Question: I'm getting an exc_bad_access in my app and I can't figure out how to fix it.
I just upgraded to Xcode 4.5 and I'm targeting IOS 5.0. This is also my first time using UIPageViewController. I prefer to use storyboard as much as possible.
What I'm trying to do is recreate a golf course flip book that contains an image on which you can scroll and zoom. I've basically got a mashup now of several tutorials that is mostly working;
1) I have setup a UIPageviewController, which loads a UIScrollview, which adds a imageView to it.
2) flipping by gesture or tap is working, scrolling is working, I have pinch zoom working and a custom single and two finger tapping working for zoom in / out.
3) The crash appears when you start to flip the page with a sliding gesture, but then release your finger. This basically cancels the flip but then a msg gets send to a zombied object.
Here is my 'GuideViewController.h', it acts as the datasource as well as the root.
'''
#import <UIKit/UIKit.h>
#import "YardageHoleViewController.h"
@interface GuideViewController : UIViewController <UIPageViewControllerDataSource>
@property (strong, nonatomic) UIPageViewController *pageController;
@property (strong, nonatomic) NSArray *pageContent;
- (YardageHoleViewController *)viewControllerAtIndex:(NSUInteger)index storyboard (UIStoryboard *)storyboard;
- (NSUInteger)indexOfViewController:(YardageHoleViewController *)viewController;
@end
'''
And here is the Implementation
'''
#import "GuideViewController.h"
#import "GolfCourseAppDelegate.h"
#import "Hole.h"
@interface GuideViewController ()
@end
@implementation GuideViewController
@synthesize pageContent = _pageContent;
@synthesize pageController = _pageController;
- (void)viewWillDisappear:(BOOL)animated
{
[[[GolfCourseAppDelegate sharedDelegate] locationManager] stopUpdatingLocation];
}
- (void)viewDidLoad
{
[super viewDidLoad];
[[[GolfCourseAppDelegate sharedDelegate] locationManager] startUpdatingLocation];
[self createContentPages];
NSDictionary *options =
[NSDictionary dictionaryWithObject:
[NSNumber numberWithInteger:UIPageViewControllerSpineLocationMin]
forKey: UIPageViewControllerOptionSpineLocationKey];
self.pageController = [[UIPageViewController alloc]
initWithTransitionStyle:UIPageViewControllerTransitionStylePageCurl navigationOrientation:UIPageViewControllerNavigationOrientationVertical options: options];
//self.pageController.delegate = self;
self.pageController.dataSource = self;
[[self.pageController view] setFrame:[[self view] bounds]];
YardageHoleViewController *initialViewController = [self viewControllerAtIndex:0 storyboard:self.storyboard];
NSArray *viewControllers = [NSArray arrayWithObject:initialViewController];
[self.pageController setViewControllers:viewControllers
direction:UIPageViewControllerNavigationDirectionForward
animated:NO
completion:NULL];
[self addChildViewController:self.pageController];
[[self view] addSubview:[self.pageController view]];
[self.pageController didMoveToParentViewController:self];
}
- (YardageHoleViewController *)viewControllerAtIndex:(NSUInteger)index storyboard:(UIStoryboard *)storyboard
{
NSLog(@"getting data view controller at index: %d", index);
// Return the data view controller for the given index.
if (([self.pageContent count] == 0) || (index >= [self.pageContent count])) {
return nil;
}
// Create a new view controller and pass suitable data.
YardageHoleViewController *yardageHoleViewController = [storyboard instantiateViewControllerWithIdentifier:@"YardageHoleViewController"];
yardageHoleViewController.dataObject = [self.pageContent objectAtIndex:index];
return yardageHoleViewController;
}
- (NSUInteger)indexOfViewController:(YardageHoleViewController *)viewController
{
// Return the index of the given data view controller.
// For simplicity, this implementation uses a static array of model objects and the view controller stores the model object; you can therefore use the model object to identify the index.
NSLog(@"returning indexOfViewController : %d", [self.pageContent indexOfObject:viewController.dataObject]);
return [self.pageContent indexOfObject:viewController.dataObject];
}
#pragma mark - Page View Controller Data Source
- (UIViewController *)pageViewController:(UIPageViewController *)pageViewController viewControllerBeforeViewController:(UIViewController *)viewController
{
NSLog(@"getting view controller before view controller");
NSUInteger index = [self indexOfViewController:(YardageHoleViewController *)viewController];
if ((index == 0) || (index == NSNotFound)) {
return nil;
}
index--;
return [self viewControllerAtIndex:index storyboard:viewController.storyboard];
}
- (UIViewController *)pageViewController:(UIPageViewController *)pageViewController viewControllerAfterViewController:(UIViewController *)viewController
{
NSLog(@"getting view controller After view controller");
NSUInteger index = [self indexOfViewController:(YardageHoleViewController *)viewController];
if (index == NSNotFound) {
return nil;
}
index++;
if (index == [self.pageContent count]) {
return nil;
}
return [self viewControllerAtIndex:index storyboard:viewController.storyboard];
}
- (void) createContentPages
{
NSLog(@"creating content Pages");
int totalHoles = [[[GolfCourseAppDelegate appData] objectForKey:@"holes"] count];
NSMutableArray *holeData = [[NSMutableArray alloc] init];
for (int i = 1; i < totalHoles+1; i++)
{
Hole *newHole = [[Hole alloc] initWithHoleNumber:i imageUrl:[NSString stringWithFormat:@"hole%@%d.jpg", (i < 10) ? @"0" : @"", i]];
NSLog(@"Hole image url:%@",newHole.imageUrl);
//int holeNumber = i;
//NSString *imageUrl = [NSString stringWithFormat:@"hole%@%d.jpg", (i < 10) ? @"0" : @"", i];
[holeData addObject:newHole];
}
self.pageContent = [[NSArray alloc] initWithArray:holeData];
NSLog(@"count of holeData %d", self.pageContent.count);
}
- (void)didReceiveMemoryWarning
{
[super didReceiveMemoryWarning];
// Dispose of any resources that can be recreated.
}
@end
'''
Now for the view we are flipping through 'YardageHoleViewController.h'
'''
#import <UIKit/UIKit.h>
#import <MediaPlayer/MediaPlayer.h>
#import <CoreLocation/CoreLocation.h>
@interface YardageHoleViewController : UIViewController <UIScrollViewDelegate, CLLocationManagerDelegate>
@property (strong, nonatomic) IBOutlet UIScrollView *scrollView;
@property (assign, nonatomic) int hole;
@property (assign, nonatomic) int totalHoles;
@property (strong, nonatomic) id dataObject;
@property (strong, nonatomic) IBOutlet UILabel *frontLabel;
@property (strong, nonatomic) IBOutlet UILabel *middleLabel;
@property (strong, nonatomic) IBOutlet UILabel *backLabel;
- (IBAction)nextPage:(id)sender;
- (IBAction)previousPage:(id)sender;
- (IBAction)infoPage:(id)sender;
- (IBAction)homePage:(id)sender;
- (void)updateDistanceDisplay;
- (NSString *)formatDistance:(NSNumber *)distance;
@end
'''
Here you can see I've got a few things going on. There is some sub views to show distance to cup based on location etc. You also see some outlets, I wanted to have buttons at the top to navigate in addition to the gestures, right now that's not working because the gestures are overriding the button taps (another question for later).
So here is the meat and potatoes 'YardageHoleViewController.m'
'''
#import "YardageHoleViewController.h"
#import "GolfCourseAppDelegate.h"
#import "Hole.h"
@interface YardageHoleViewController ()
@property (nonatomic, strong) UIImageView *imageView;
- (void)centerScrollViewContents;
- (void)scrollViewDoubleTapped:(UITapGestureRecognizer*)recognizer;
- (void)scrollViewTwoFingerTapped:(UITapGestureRecognizer*)recognizer;
@end
@implementation YardageHoleViewController
@synthesize scrollView = _scrollView;
@synthesize hole = _hole;
@synthesize totalHoles = _totalHoles;
@synthesize imageView = _imageView;
@synthesize frontLabel = _frontLabel;
@synthesize middleLabel = _middleLabel;
@synthesize backLabel = _backLabel;
@synthesize dataObject = _dataObject;
/* The point of this method is to get around a slight annoyance with UIScrollView, which is: if the scroll view content size is smaller than its bounds, then it sits at the top-left rather than in the center. This method positions the image view such that it is always in the center of the scroll view's bounds.
*/
- (void)centerScrollViewContents {
CGSize boundsSize = self.scrollView.bounds.size;
CGRect contentsFrame = self.imageView.frame;
if (contentsFrame.size.width < boundsSize.width) {
contentsFrame.origin.x = (boundsSize.width - contentsFrame.size.width) / 2.0f;
} else {
contentsFrame.origin.x = 0.0f;
}
if (contentsFrame.size.height < boundsSize.height) {
contentsFrame.origin.y = (boundsSize.height - contentsFrame.size.height) / 2.0f;
} else {
contentsFrame.origin.y = 0.0f;
}
self.imageView.frame = contentsFrame;
}
- (void)scrollViewDoubleTapped:(UITapGestureRecognizer*)recognizer {
CGPoint pointInView = [recognizer locationInView:self.imageView];
CGFloat newZoomScale = self.scrollView.zoomScale * 1.5f;
newZoomScale = MIN(newZoomScale, self.scrollView.maximumZoomScale);
CGSize scrollViewSize = self.scrollView.bounds.size;
CGFloat w = scrollViewSize.width / newZoomScale;
CGFloat h = scrollViewSize.height / newZoomScale;
CGFloat x = pointInView.x - (w / 2.0f);
CGFloat y = pointInView.y - (h / 2.0f);
CGRect rectToZoomTo = CGRectMake(x, y, w, h);
[self.scrollView zoomToRect:rectToZoomTo animated:YES];
}
- (void)scrollViewTwoFingerTapped:(UITapGestureRecognizer*)recognizer {
// Zoom out slightly, capping at the minimum zoom scale specified by the scroll view
CGFloat newZoomScale = self.scrollView.zoomScale / 1.5f;
newZoomScale = MAX(newZoomScale, self.scrollView.minimumZoomScale);
[self.scrollView setZoomScale:newZoomScale animated:YES];
}
- (UIView*)viewForZoomingInScrollView:(UIScrollView *)scrollView {
// Return the view that you want to zoom
return self.imageView;
}
- (void)scrollViewDidZoom:(UIScrollView *)scrollView {
// The scroll view has zoomed, so you need to re-center the contents
[self centerScrollViewContents];
}
- (void)viewDidLoad {
[super viewDidLoad];
Hole *hole = (Hole*)self.dataObject;
self.hole = hole.holeNumber;
UIImage *image = [UIImage imageNamed:hole.imageUrl];
self.imageView = [[UIImageView alloc] initWithImage:image];
self.imageView.frame = (CGRect){.origin=CGPointMake(0.0f, 0.0f), .size=image.size};
[self.scrollView addSubview:self.imageView];
self.scrollView.contentSize = image.size;
//Here you're setting up two gesture recognizers: one for the double-tap to zoom in, and one for the two-finger-tap to zoom out.
UITapGestureRecognizer *doubleTapRecognizer = [[UITapGestureRecognizer alloc] initWithTarget:self action:@selector(scrollViewDoubleTapped:)];
doubleTapRecognizer.numberOfTapsRequired = 2;
doubleTapRecognizer.numberOfTouchesRequired = 1;
[self.scrollView addGestureRecognizer:doubleTapRecognizer];
UITapGestureRecognizer *twoFingerTapRecognizer = [[UITapGestureRecognizer alloc] initWithTarget:self action:@selector(scrollViewTwoFingerTapped:)];
twoFingerTapRecognizer.numberOfTapsRequired = 1;
twoFingerTapRecognizer.numberOfTouchesRequired = 2;
[self.scrollView addGestureRecognizer:twoFingerTapRecognizer];
[[[GolfCourseAppDelegate sharedDelegate] locationManager] setDelegate:self];
[self updateDistanceDisplay];
self.totalHoles = [[[GolfCourseAppDelegate appData] objectForKey:@"holes"] count];
[[NSNotificationCenter defaultCenter] addObserver:self selector:@selector(didRotate:) name:@"UIDeviceOrientationDidChangeNotification" object:nil];
}
- (void)viewWillAppear:(BOOL)animated {
[super viewWillAppear:animated];
CGRect scrollViewFrame = self.scrollView.frame;
CGFloat scaleWidth = scrollViewFrame.size.width / self.scrollView.contentSize.width;
self.scrollView.minimumZoomScale = scaleWidth;
self.scrollView.maximumZoomScale = 1.5f;
self.scrollView.zoomScale = scaleWidth;
[self centerScrollViewContents];
}
- (void) didRotate:(NSNotification *)notification {
UIDeviceOrientation orientation = [[UIDevice currentDevice] orientation];
if (orientation == UIDeviceOrientationLandscapeLeft || orientation == UIDeviceOrientationLandscapeRight) {
[[UIApplication sharedApplication] setStatusBarStyle:UIStatusBarStyleBlackTranslucent];
NSString *moviePath = [[NSBundle mainBundle] pathForResource:[NSString stringWithFormat:@"hole%@%d", (self.hole < 10) ? @"0" : @"", self.hole] ofType:@"mp4"];
MPMoviePlayerViewController *viewController = [[MPMoviePlayerViewController alloc] initWithContentURL:[NSURL fileURLWithPath:moviePath]];
viewController.moviePlayer.controlStyle = MPMovieControlStyleNone;
viewController.view.backgroundColor = [UIColor blackColor];
[self presentMoviePlayerViewControllerAnimated:viewController];
} else {
[self dismissMoviePlayerViewControllerAnimated];
}
}
- (void)locationManager:(CLLocationManager *)manager didUpdateToLocation:(CLLocation *)newLocation fromLocation:(CLLocation *)oldLocation {
[self updateDistanceDisplay];
}
- (void) updateDistanceDisplay {
CLLocation *userLocation = [[GolfCourseAppDelegate sharedDelegate] userLocation];
if (userLocation != nil) {
NSMutableDictionary *holeLocations = [[[GolfCourseAppDelegate appData] objectForKey:@"holes"] objectForKey:[NSString stringWithFormat:@"hole%d", self.hole]];
if (round([[[holeLocations objectForKey:@"front"] objectForKey:@"lat"] floatValue]) == 0) {
self.frontLabel.text = @"---";
} else {
CLLocation *frontLocation = [[CLLocation alloc] initWithLatitude:[[[holeLocations objectForKey:@"front"] objectForKey:@"lat"] floatValue] longitude:[[[holeLocations objectForKey:@"front"] objectForKey:@"lng"] floatValue]];
if (([frontLocation distanceFromLocation:userLocation]/1000)>1000){
self.frontLabel.text = @"Out of Range";
}else{
self.frontLabel.text = [self formatDistance:[NSNumber numberWithFloat:([frontLocation distanceFromLocation:userLocation]/1000)]];
}
}
if (round([[[holeLocations objectForKey:@"middle"] objectForKey:@"lat"] floatValue]) == 0) {
self.middleLabel.text = @"---";
} else {
CLLocation *middleLocation = [[CLLocation alloc] initWithLatitude:[[[holeLocations objectForKey:@"middle"] objectForKey:@"lat"] floatValue] longitude:[[[holeLocations objectForKey:@"middle"] objectForKey:@"lng"] floatValue]];
self.middleLabel.text = [self formatDistance:[NSNumber numberWithFloat:([middleLocation distanceFromLocation:userLocation]/1000)]];
}
if (round([[[holeLocations objectForKey:@"back"] objectForKey:@"lat"] floatValue]) == 0) {
self.backLabel.text = @"---";
} else {
CLLocation *backLocation = [[CLLocation alloc] initWithLatitude:[[[holeLocations objectForKey:@"back"] objectForKey:@"lat"] floatValue] longitude:[[[holeLocations objectForKey:@"back"] objectForKey:@"lng"] floatValue]];
self.backLabel.text = [self formatDistance:[NSNumber numberWithFloat:([backLocation distanceFromLocation:userLocation]/1000)]];
}
}
}
- (NSString *) formatDistance:(NSNumber *)distance {
NSNumber *displayDistance;
NSString *unitSuffix = @"";
// Convert km to yards if prefs say so.
NSUserDefaults *preferences = [NSUserDefaults standardUserDefaults];
if ([[preferences stringForKey:@"measurementUnit"] isEqualToString:@"meters"]) {
distance = [NSNumber numberWithFloat:([distance floatValue]*1000.0)];
if ([distance floatValue] < 1000.0) {
displayDistance = distance;
unitSuffix = @"";
} else {
displayDistance = [NSNumber numberWithFloat:([distance floatValue]/1000.0)];
unitSuffix = @"km";
}
} else {
distance = [NSNumber numberWithFloat:([distance floatValue]*<PHONE>*1000.0)];
if ([distance floatValue] < 1760.0) {
displayDistance = distance;
unitSuffix = @"";
} else {
displayDistance = [NSNumber numberWithFloat:([distance floatValue]/1760.0)];
unitSuffix = @"mi";
}
}
NSNumberFormatter *decimalStyle = [[NSNumberFormatter alloc] init];
[decimalStyle setFormatterBehavior:NSNumberFormatterBehavior10_4];
[decimalStyle setNumberStyle:NSNumberFormatterDecimalStyle];
[decimalStyle setRoundingMode:NSNumberFormatterRoundFloor];
[decimalStyle setRoundingIncrement:[NSNumber numberWithFloat:1.0]];
NSString *finalDistance = [decimalStyle stringFromNumber:displayDistance];
return [NSString stringWithFormat:@"%@%@", finalDistance, unitSuffix];
}
- (void)didReceiveMemoryWarning
{
[super didReceiveMemoryWarning];
}
- (void)viewDidUnload {
[self setImageView:nil];
[self setScrollView:nil];
[self setFrontLabel:nil];
[self setBackLabel:nil];
[self setBackLabel:nil];
[self setFrontLabel:nil];
[self setMiddleLabel:nil];
[super viewDidUnload];
}
- (IBAction)nextPage:(id)sender {
//TODO
// [((UIPageViewController*)self.parentViewController) setViewControllers:
// target direction:UIPageViewControllerNavigationForward completion:nil];
}
- (IBAction)previousPage:(id)sender {
//TODO
// [((UIPageViewController*)self.parentViewController) setViewControllers:<#(NSArray *)#> direction:UIPageViewControllerNavigationDirectionReverse animated:true completion:nil];
}
- (IBAction)infoPage:(id)sender {
//TODO
}
- (IBAction)homePage:(id)sender {
[self.navigationController popViewControllerAnimated:YES];
}
@end
'''
Whew! lots of reading. So what I tried first was to set the exception break point. No luck. Then I added lots of NSlog statements to see where we crash, and then finally looked for zombies in instruments. Here we see on the malloc "An Objective-C message was sent to a deallocated object (zombie) at address: 0x1386e0e0" in the YardageHoleViewController.
From my NSLog statements I can see that a successful page turn looks like this;
2012-12-16 13:33:52.280 BAP Template[1365:13a03] getting data view controller at index: 0
//started flip right here >
2012-12-16 13:34:06.289 BAP Template[1365:13a03] getting view controller After view controller
2012-12-16 13:34:06.290 BAP Template[1365:13a03] returning indexOfViewController : 0
2012-12-16 13:34:06.292 BAP Template[1365:13a03] getting data view controller at index: 1
and here is what happens when you start to flip then release
2012-12-16 13:36:18.613 BAP Template[1365:13a03] getting data view controller at index: 0
//started flip then released
2012-12-16 13:36:21.828 BAP Template[1365:13a03] getting view controller After view controller
2012-12-16 13:36:21.829 BAP Template[1365:13a03] returning indexOfViewController : 0
2012-12-16 13:36:21.831 BAP Template[1365:13a03] getting data view controller at index: 1
So in some sense it is trying to act like it completed the flip, but we didn't, and then that's when we have a bad time =(
I've set everything to strong, and I really don't know what to try next?
Any suggestions on my code in general would really be appreciated. Thanks in advance!

I looked at the crash log in organizer
Thread 0 name: Dispatch queue: com.apple.main-thread
Thread 0 Crashed:
0 libobjc.A.dylib 0x3737bf78 objc_msgSend + 16
1 CoreLocation 0x3405ddc0 -[CLLocationManager onClientEventLocation:] + 1136
2 CoreLocation 0x3405d77e -[CLLocationManager onClientEvent:supportInfo:] + 194
3 CoreLocation 0x34057e38 __CLClientInvokeCallback_block_invoke_0 + 48
I've since commented out the two lines that start/stop updating location in viewDidLoad / willDisappear in guideViewController.
No more crashing, but why?
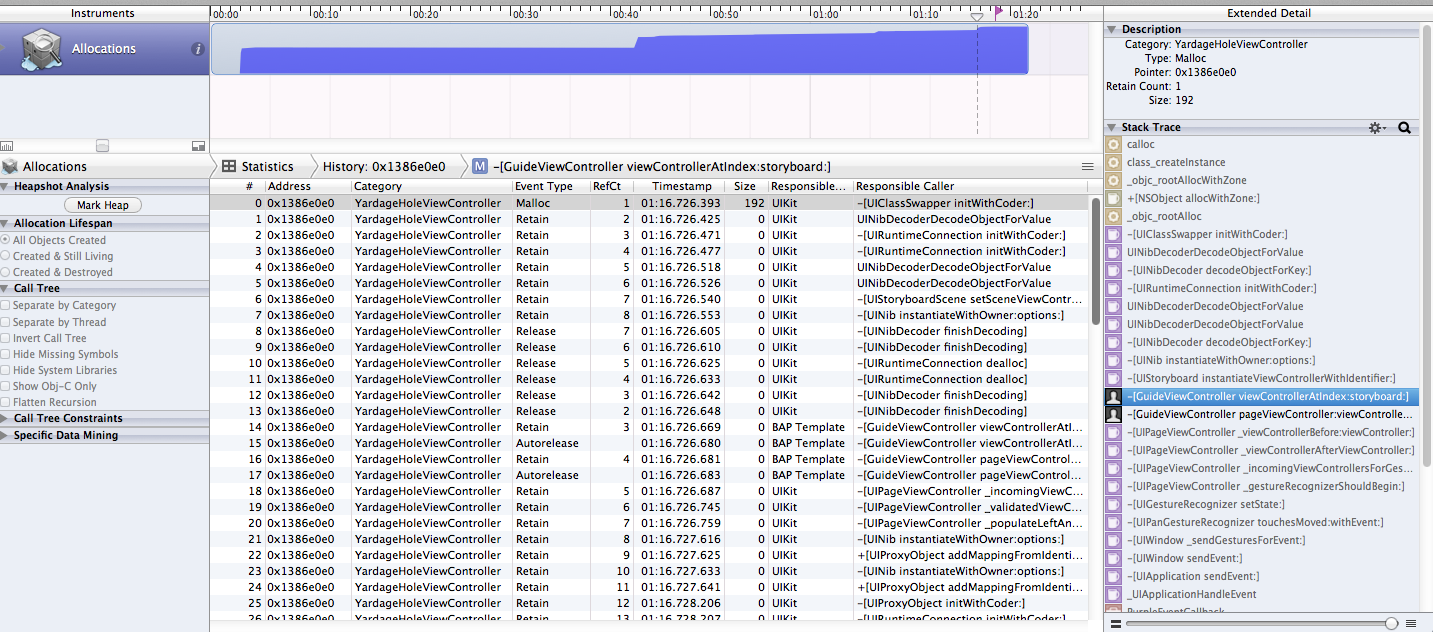
Answer: Since location updating is started when the view loads, the method
'''
- (void)locationManager:didUpdateToLocation:fromLocation:
'''
gets called continuously in the simulator, like every second, however on the device it only gets called when it detects movement. Inside that method was the call [self updateDistanceDisplay] and that is why it was crashing. The fix I've implemented works well on the device now but it is not bulletproof.
First, in the appDelegate, we want to fix the locationManager.distanceFilter so that not every minor movement triggers the delegate method.
'''
self.locationManager.distanceFilter = 1.0f;
'''
Next, a modification to the didUpdateToLocation method to only update the display if there was a change in the latitude or longitude.
'''
- (void)locationManager:(CLLocationManager *)manager didUpdateToLocation:(CLLocation *)newLocation fromLocation:(CLLocation *)oldLocation {
if ((newLocation.coordinate.latitude!=oldLocation.coordinate.latitude)||(newLocation.coordinate.longitude!=oldLocation.coordinate.longitude))
[self updateDistanceDisplay];
}
'''
Again, not bulletproof. There is a case where say user is traveling in a golf cart fast enough and trying to flip pages, we could get into the crash state.